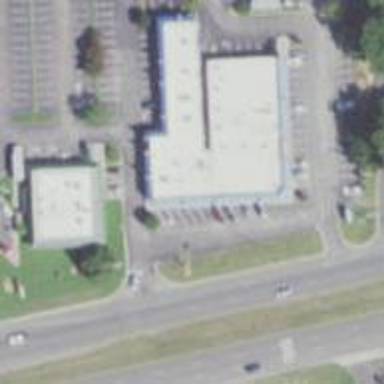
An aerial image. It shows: Veterinary facility.